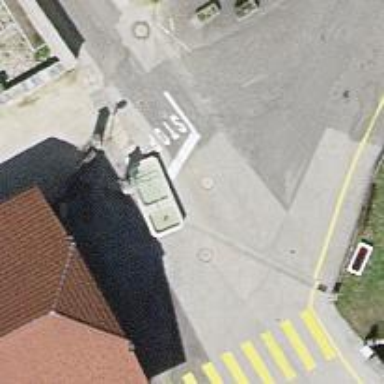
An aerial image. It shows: Fountain.